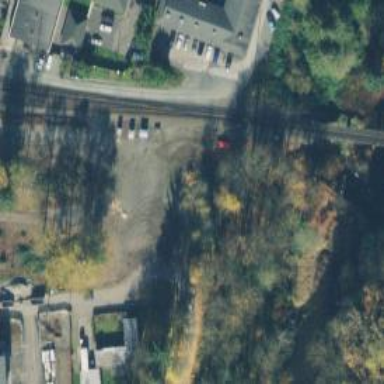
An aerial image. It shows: Abandoned railway.